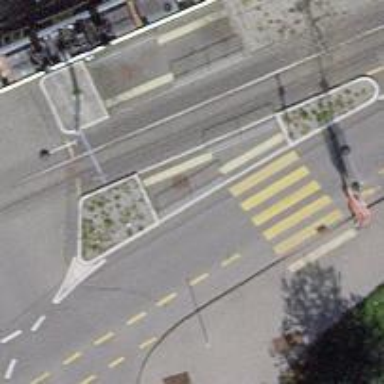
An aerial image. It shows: Kerb barrier.